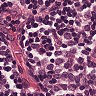
Metastatic tissue present: no